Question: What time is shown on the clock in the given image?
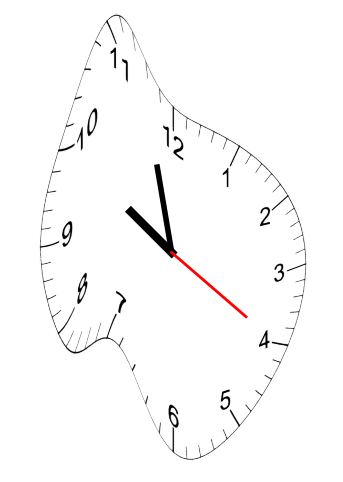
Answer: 09:57:20